Field crop: maize
Growth stage: 1
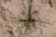
Species: salsola